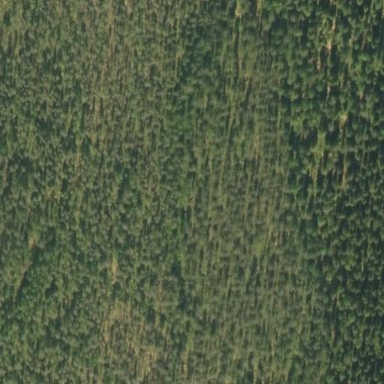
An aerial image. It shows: Needle-leaved woodland.